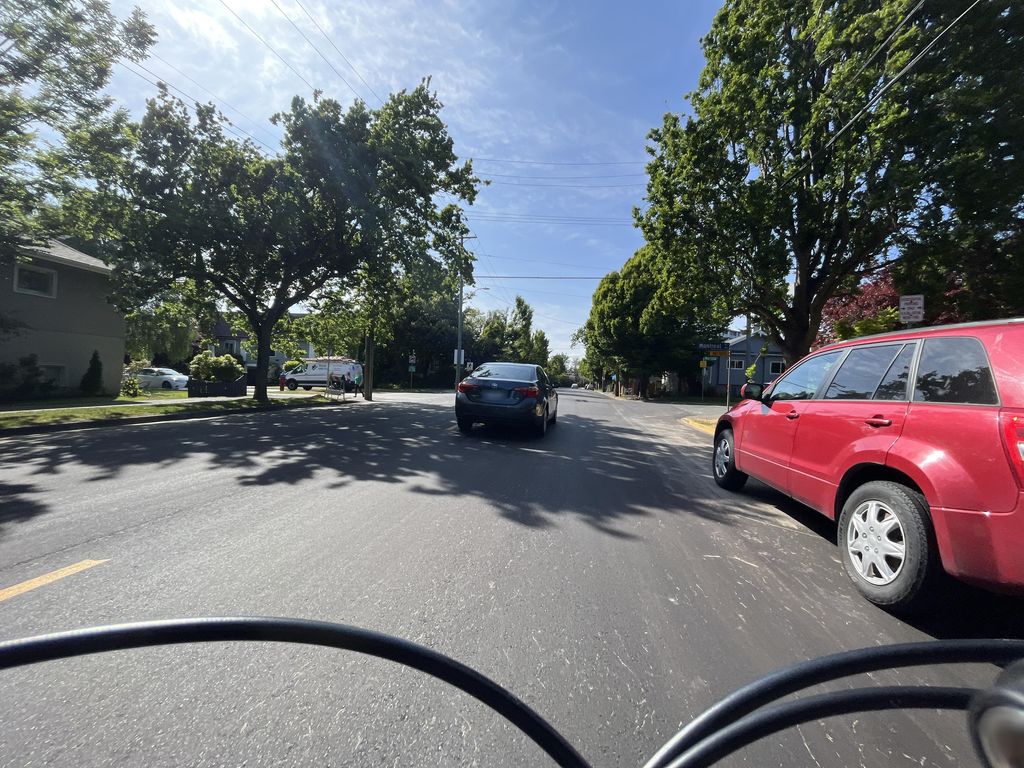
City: victoria